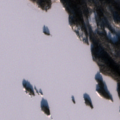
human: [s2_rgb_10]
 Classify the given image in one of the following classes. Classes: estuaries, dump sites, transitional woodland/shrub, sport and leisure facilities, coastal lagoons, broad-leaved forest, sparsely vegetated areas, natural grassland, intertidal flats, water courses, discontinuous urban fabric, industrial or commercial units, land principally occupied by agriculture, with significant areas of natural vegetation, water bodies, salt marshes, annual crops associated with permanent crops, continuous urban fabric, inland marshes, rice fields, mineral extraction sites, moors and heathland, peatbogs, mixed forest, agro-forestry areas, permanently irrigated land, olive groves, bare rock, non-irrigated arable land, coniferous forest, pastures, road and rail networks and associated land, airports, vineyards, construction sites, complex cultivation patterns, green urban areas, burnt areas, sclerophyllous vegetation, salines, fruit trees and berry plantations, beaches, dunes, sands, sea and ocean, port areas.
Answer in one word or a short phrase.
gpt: coniferous forest, mixed forest, water bodies